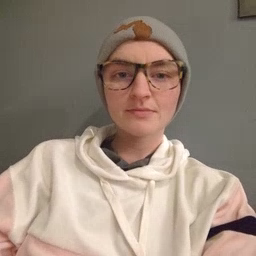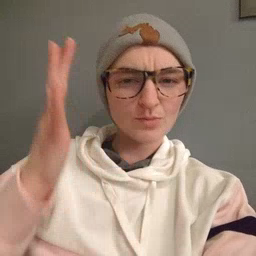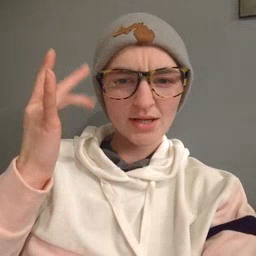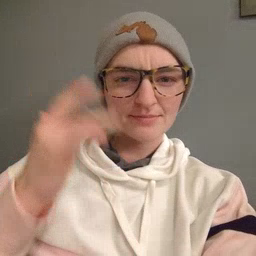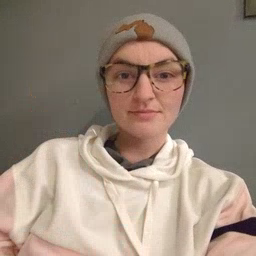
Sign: why